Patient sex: F
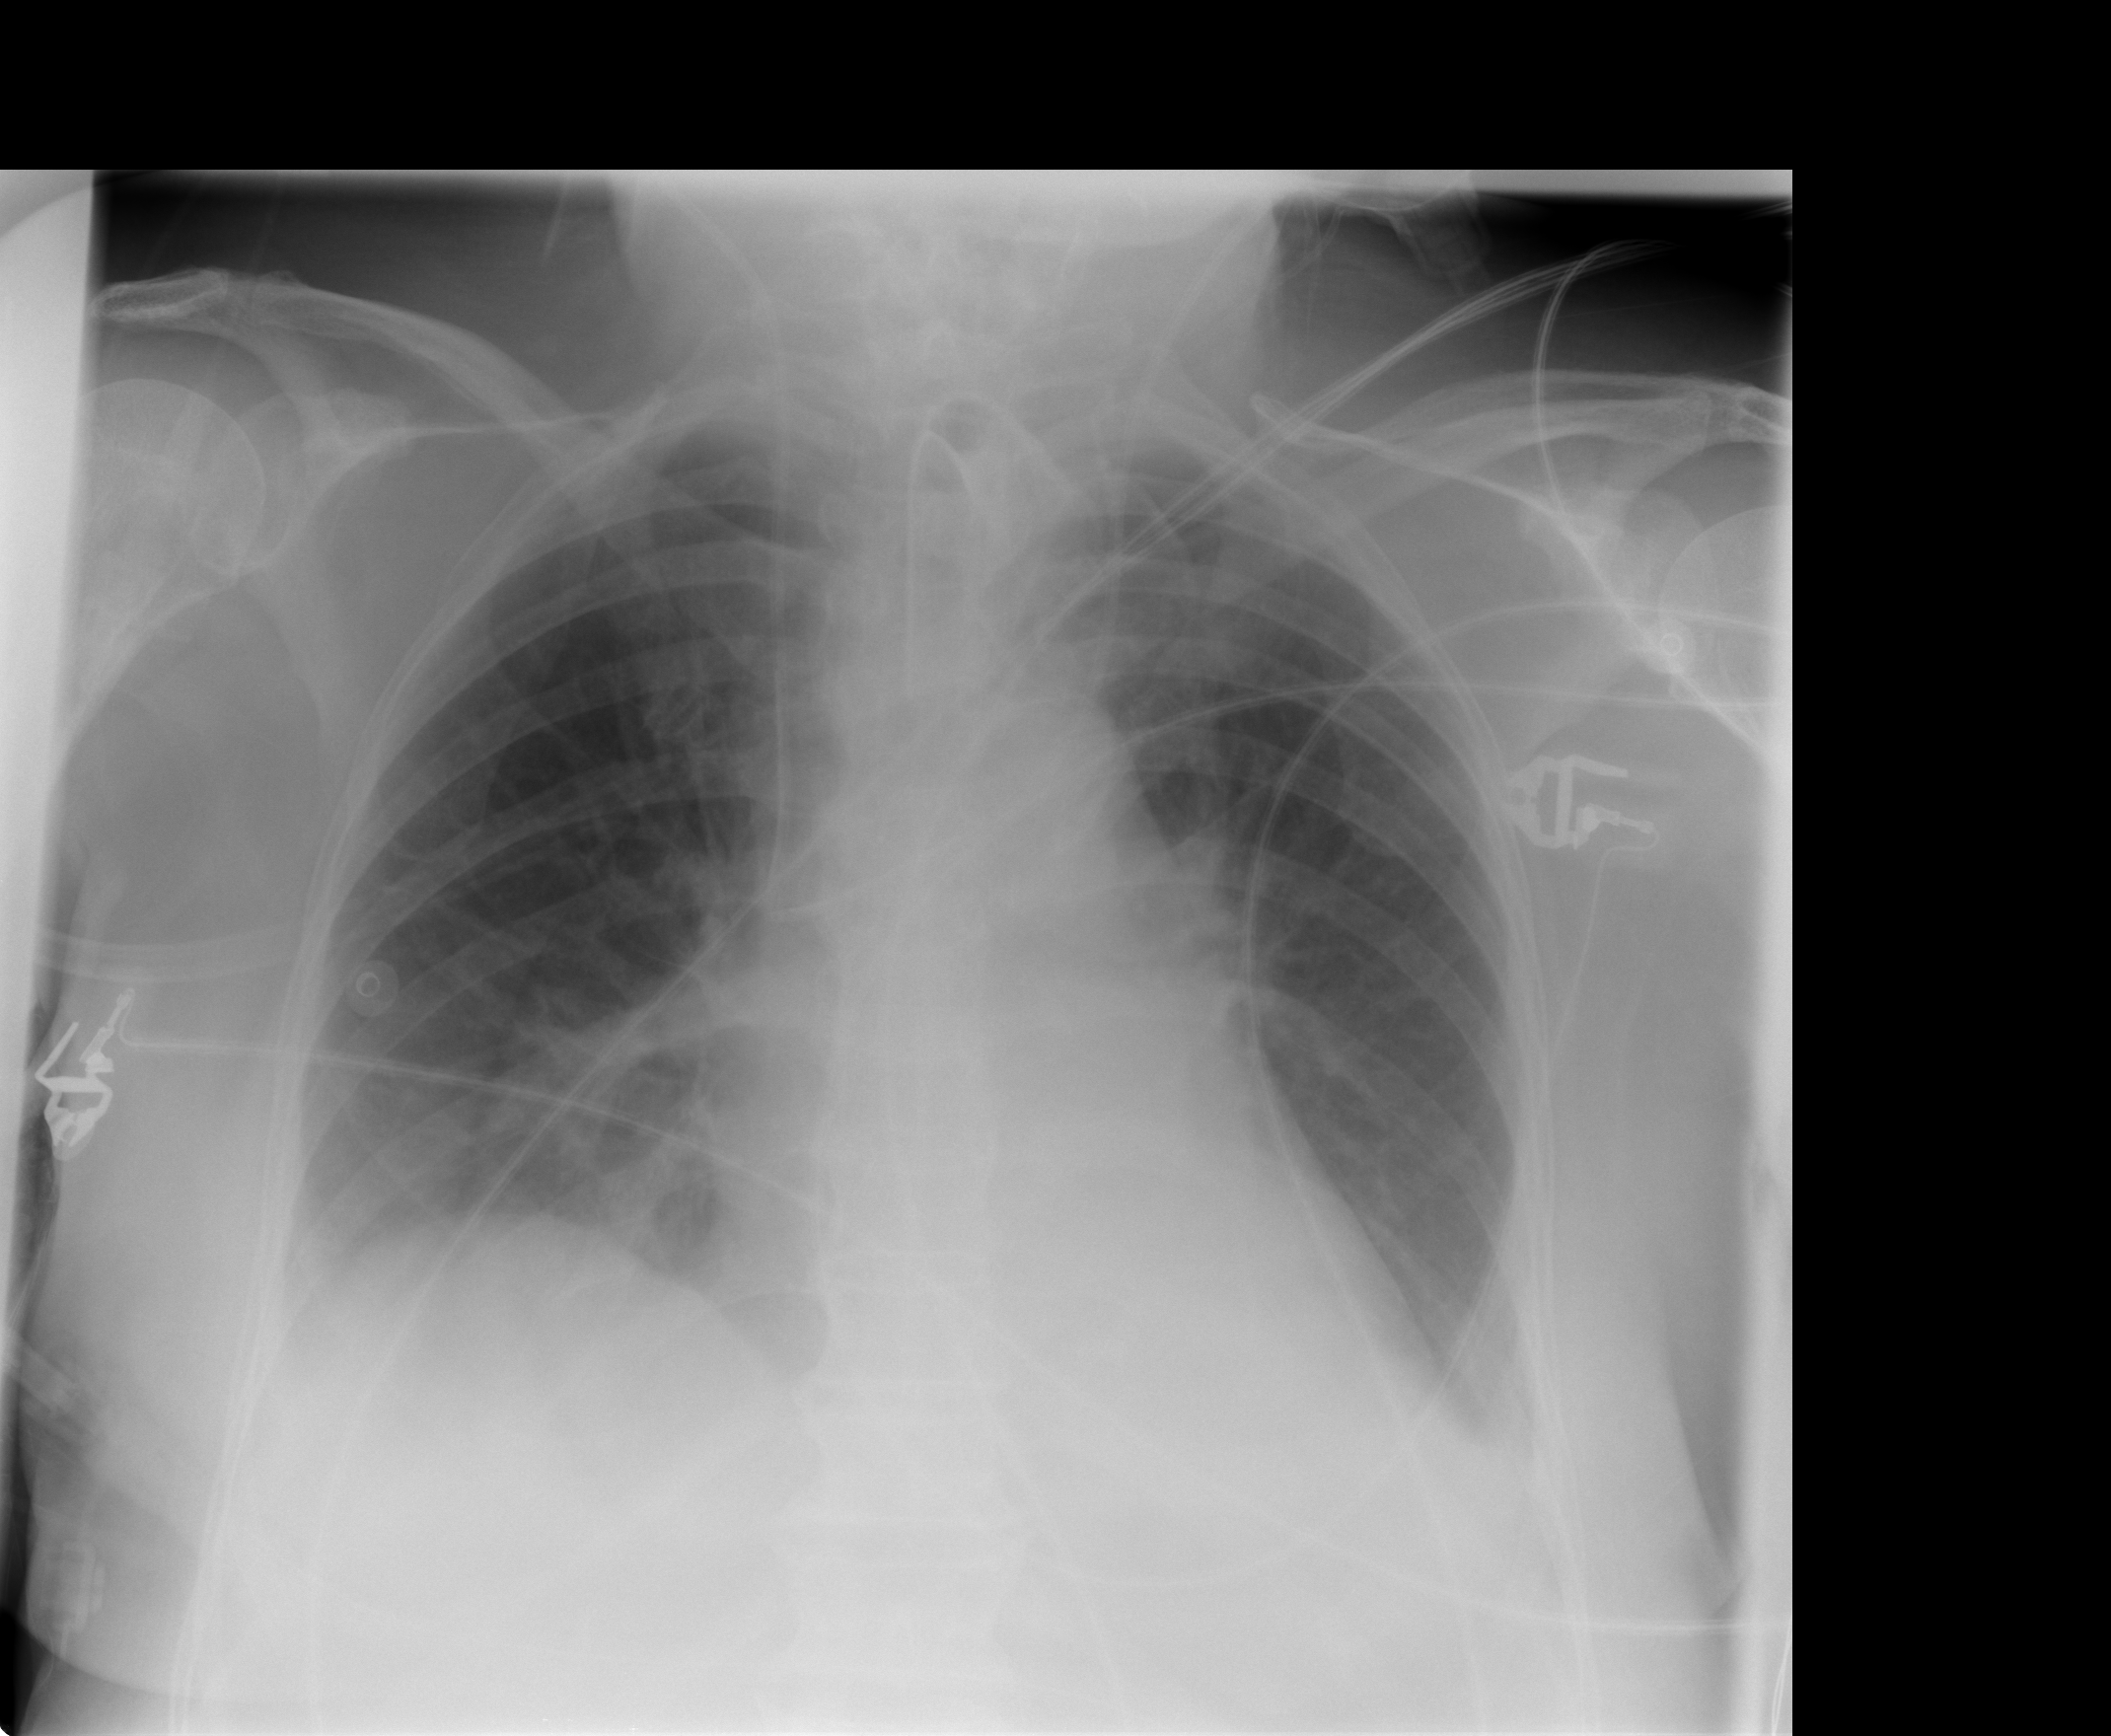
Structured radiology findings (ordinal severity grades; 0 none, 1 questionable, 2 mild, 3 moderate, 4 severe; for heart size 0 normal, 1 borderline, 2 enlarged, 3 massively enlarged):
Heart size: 0
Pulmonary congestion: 2
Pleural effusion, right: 2
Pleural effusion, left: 2
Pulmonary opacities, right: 1
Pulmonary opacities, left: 1
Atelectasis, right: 2
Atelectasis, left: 2